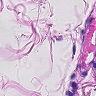
Metastatic tissue present: no